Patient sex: M
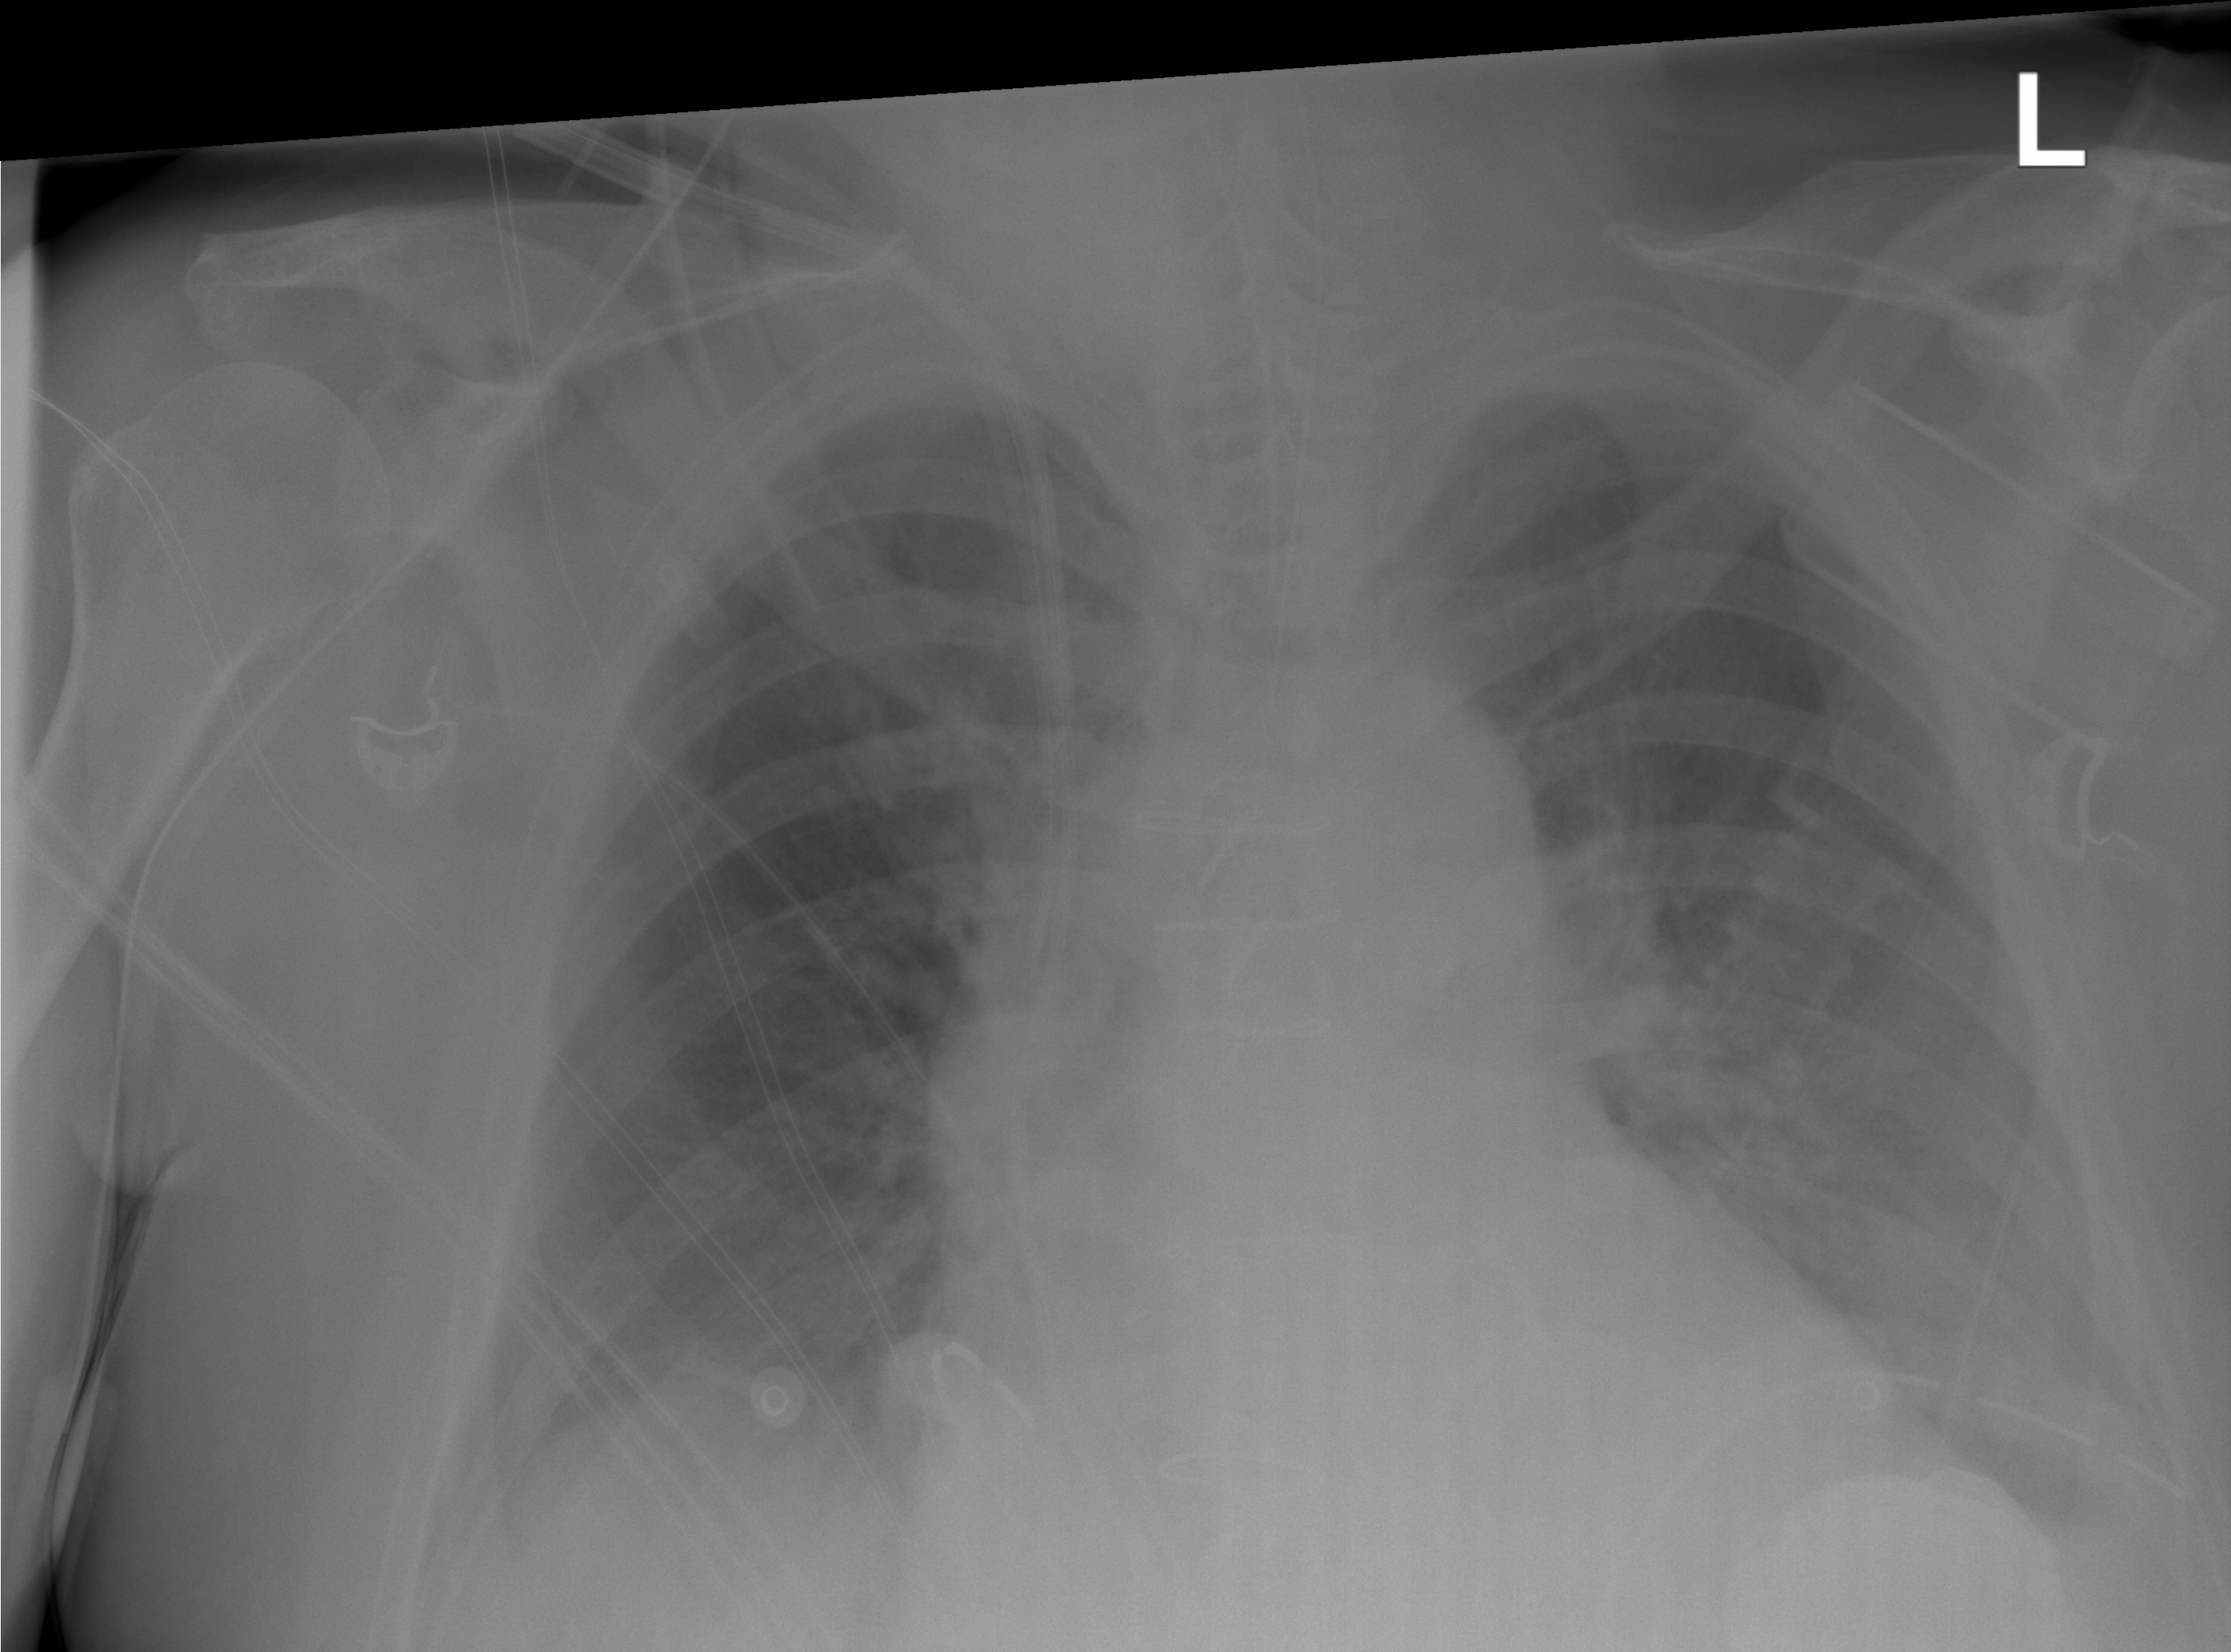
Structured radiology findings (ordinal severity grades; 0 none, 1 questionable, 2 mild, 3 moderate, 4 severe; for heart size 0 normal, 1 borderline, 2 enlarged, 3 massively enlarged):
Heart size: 0
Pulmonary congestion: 2
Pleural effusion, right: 2
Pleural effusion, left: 2
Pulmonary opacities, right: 0
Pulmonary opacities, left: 0
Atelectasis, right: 2
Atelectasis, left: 2